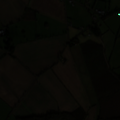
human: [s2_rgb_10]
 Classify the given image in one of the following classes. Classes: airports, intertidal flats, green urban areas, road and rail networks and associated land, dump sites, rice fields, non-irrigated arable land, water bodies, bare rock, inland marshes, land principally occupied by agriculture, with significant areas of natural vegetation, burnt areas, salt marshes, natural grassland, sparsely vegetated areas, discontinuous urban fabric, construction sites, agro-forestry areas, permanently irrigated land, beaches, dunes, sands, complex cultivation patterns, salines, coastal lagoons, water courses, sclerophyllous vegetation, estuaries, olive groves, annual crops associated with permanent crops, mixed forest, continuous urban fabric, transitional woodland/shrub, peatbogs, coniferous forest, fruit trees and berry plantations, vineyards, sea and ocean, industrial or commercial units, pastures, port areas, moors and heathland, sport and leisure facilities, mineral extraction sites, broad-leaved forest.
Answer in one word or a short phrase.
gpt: non-irrigated arable land, pastures, broad-leaved forest